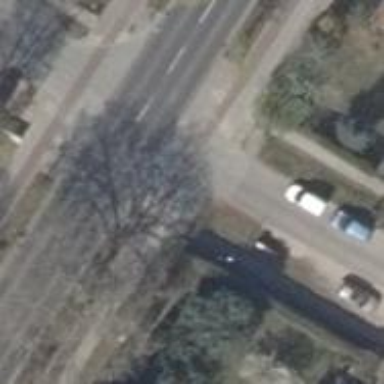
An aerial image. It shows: Sidewalk along the footway.